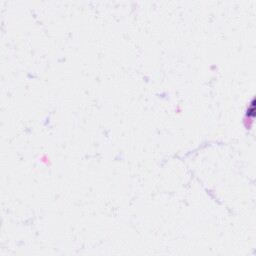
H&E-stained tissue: Liver